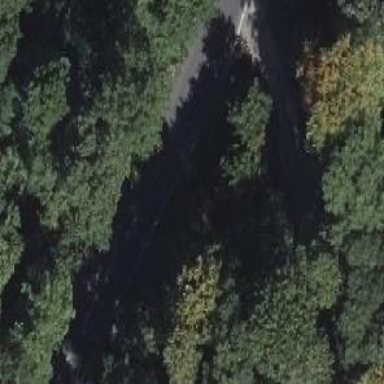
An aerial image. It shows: Tertiary road with asphalt surface and lane markings.